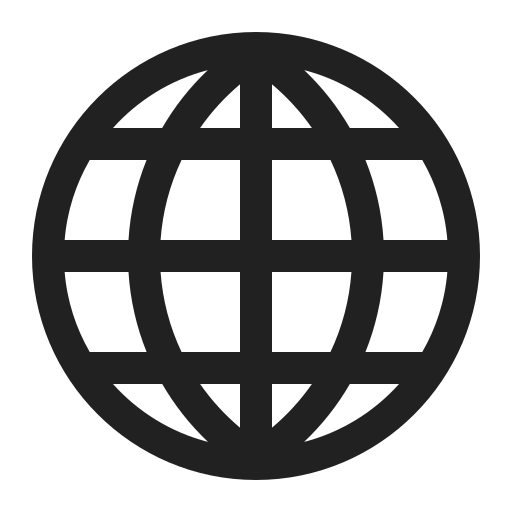
globe with meridians high contrast